Question: I just started coding in android studio, but it doesn't even recognize string or system.out.println as a defined function.
My android studio version is 1.5 and java 1.8

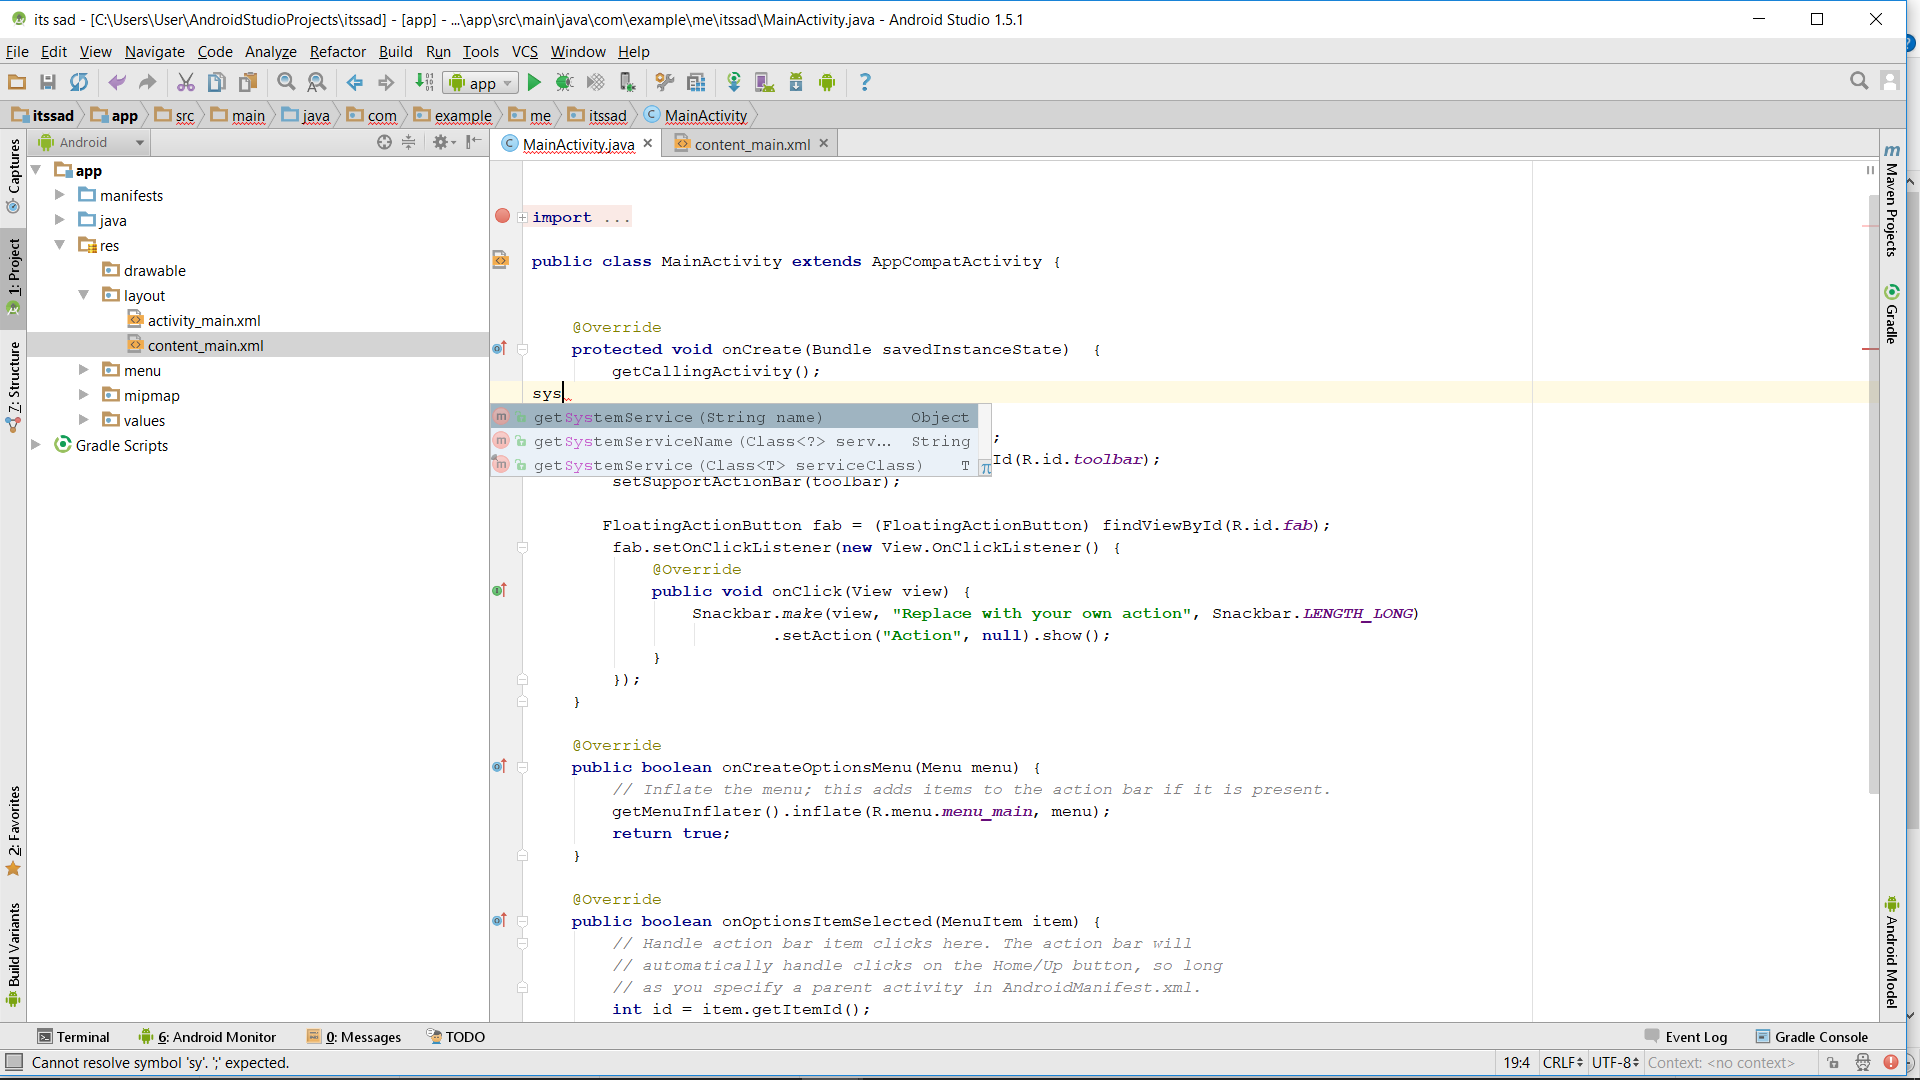
Answer: Classnames starts with a capital letter on 'Java'
'''
System.out.println();
'''
In this case you can also use the Logcat console,
'''
Log.v(TAG, your_value_var);
'''
of all I think you should download a 'Java language' paper from the beginning, there you would see and you could clarify all these doubts and you could solve all the language problems.
I would advise you to download the latest version of Android Studio, the one you are using is a bit old, maybe with bugs and others, <URL>, made many changes for our benefit.
I advise you here Stackoverflow when you ask a question is because we have tried to solve the problem in many ways by other ways and we have tried many times, things like these are not wonder here, but we see that you are very new, and that's how we all started.